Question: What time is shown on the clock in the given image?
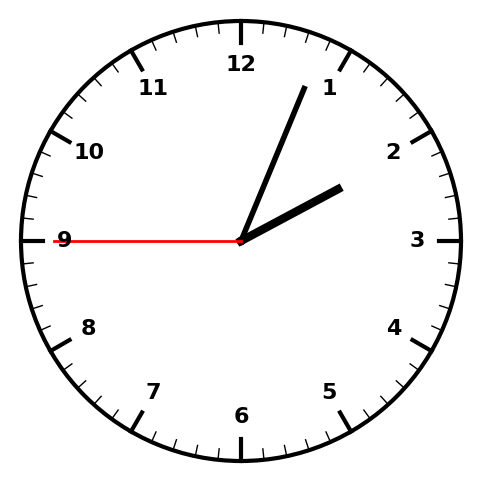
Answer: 02:03:45